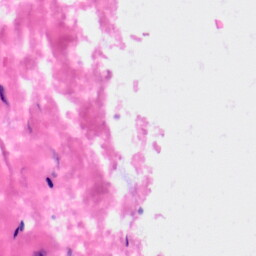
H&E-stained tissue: Kidney